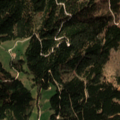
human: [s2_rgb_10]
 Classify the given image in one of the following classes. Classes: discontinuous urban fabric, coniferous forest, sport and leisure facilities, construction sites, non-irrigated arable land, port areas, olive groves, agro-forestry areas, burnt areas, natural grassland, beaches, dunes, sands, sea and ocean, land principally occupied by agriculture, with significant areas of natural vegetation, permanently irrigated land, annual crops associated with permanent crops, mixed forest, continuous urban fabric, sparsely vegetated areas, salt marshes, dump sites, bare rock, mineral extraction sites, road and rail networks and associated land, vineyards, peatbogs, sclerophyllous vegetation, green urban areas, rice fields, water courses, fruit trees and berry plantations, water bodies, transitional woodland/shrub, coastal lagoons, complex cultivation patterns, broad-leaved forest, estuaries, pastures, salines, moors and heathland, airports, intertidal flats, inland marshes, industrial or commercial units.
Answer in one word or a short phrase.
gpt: pastures, coniferous forest, mixed forest